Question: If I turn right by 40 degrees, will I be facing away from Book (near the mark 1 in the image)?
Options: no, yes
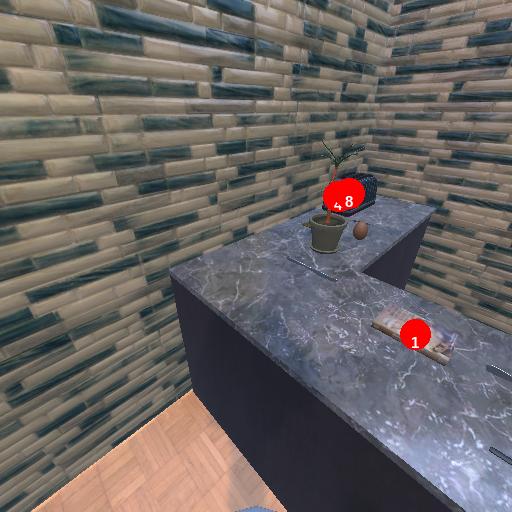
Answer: no